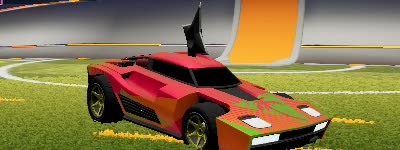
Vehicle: breakout